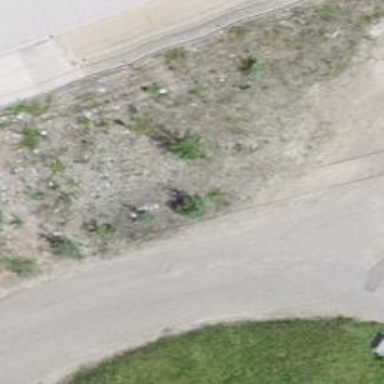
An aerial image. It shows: Disused railway yard with one track.